Interaction volume radius: 10 \u00c5
Interaction volume height: 25 \u00c5
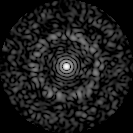
Disorder parameter: 0.8282